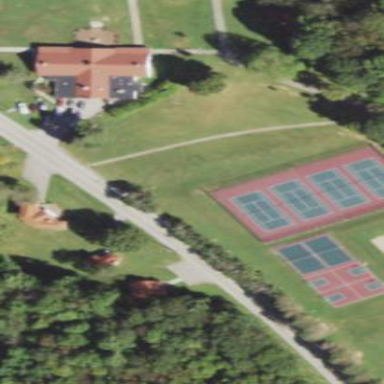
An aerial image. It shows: Tennis court on pitch.